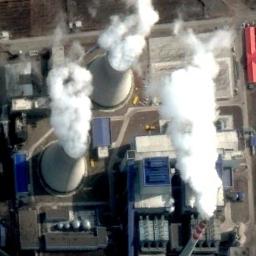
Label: thermal_power_station